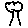
Label: tree